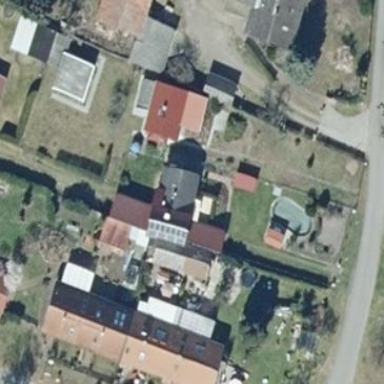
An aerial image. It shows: Residential building.